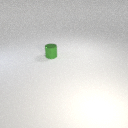
small green metal cylinder